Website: slack
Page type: payment
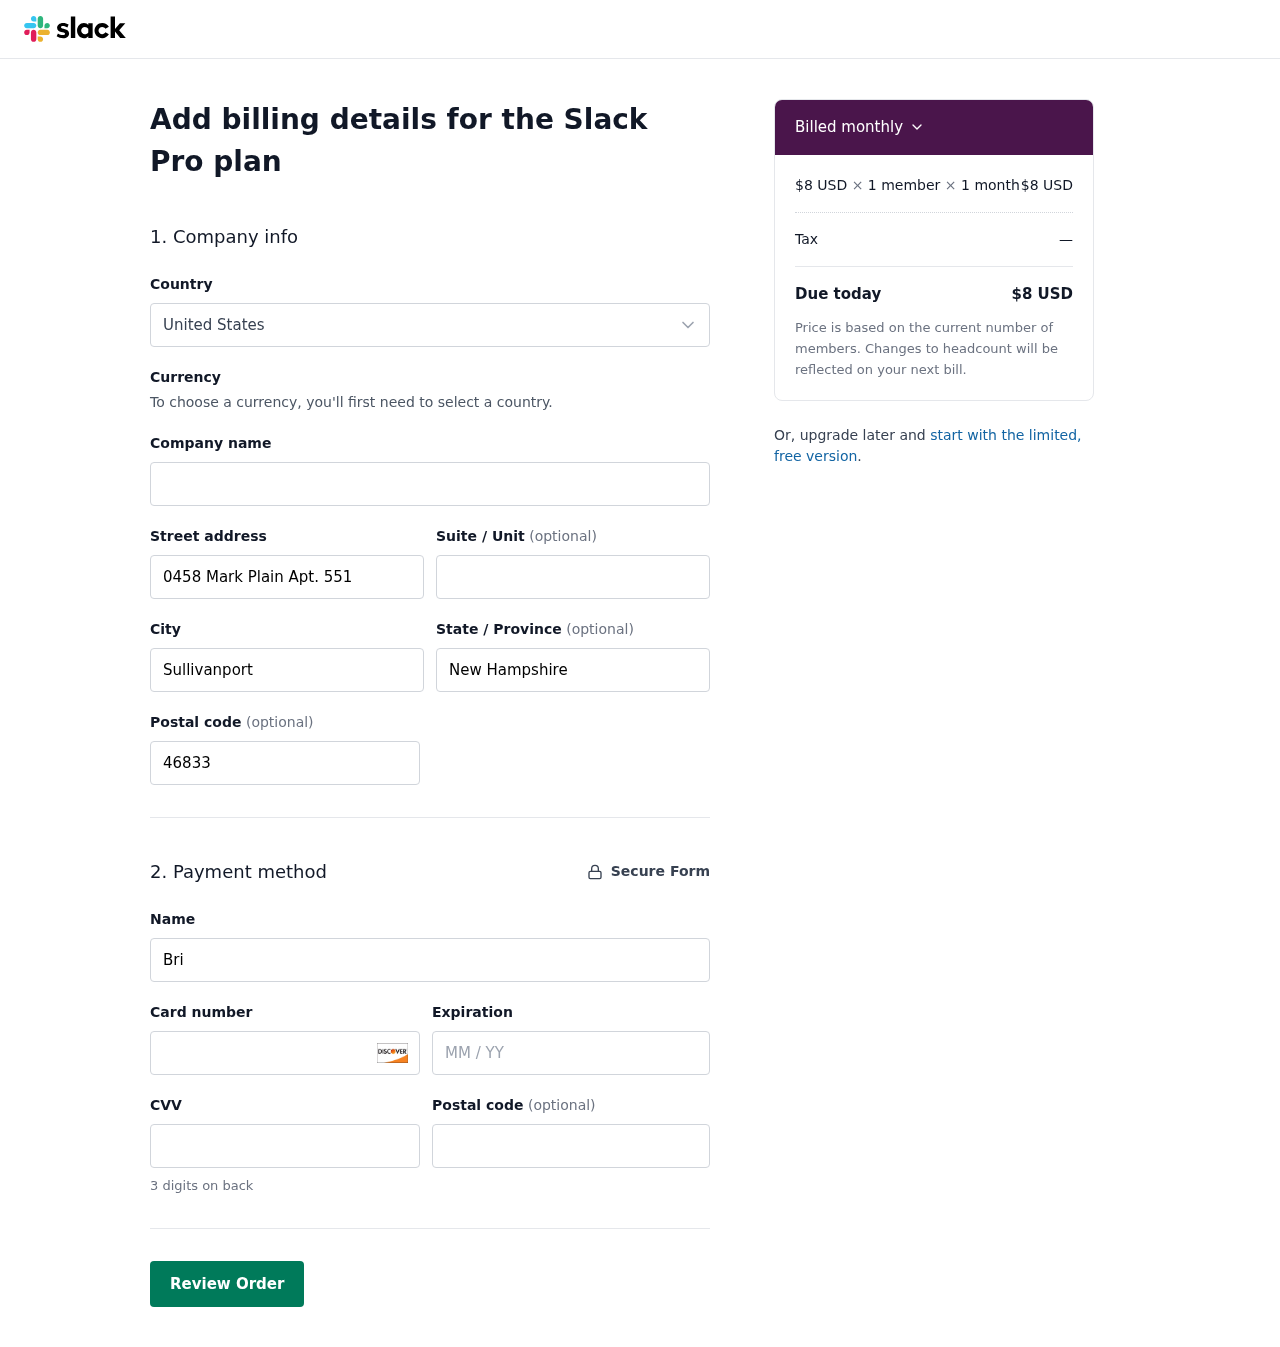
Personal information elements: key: PII_COUNTRY
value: United States
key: PII_STREET
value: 0458 Mark Plain Apt. 551
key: PII_CITY
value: Sullivanport
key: PII_STATE
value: New Hampshire
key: PII_POSTCODE
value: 46833
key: PII_FULLNAME
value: Brian Martin
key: PII_CARD_NUMBER
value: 6011 9122 4934 2635
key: PII_CARD_EXPIRY
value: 04/28
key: PII_CARD_CVV
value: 666
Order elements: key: ORDER_PRICE_PER_MEMBER
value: $8 USD
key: ORDER_NUM_MEMBERS
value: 1 member
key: ORDER_NUM_MONTHS
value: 1 month
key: ORDER_SUBTOTAL
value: $8 USD
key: ORDER_TAX
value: —
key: ORDER_TOTAL
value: $8 USD